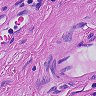
Metastatic tissue present: no